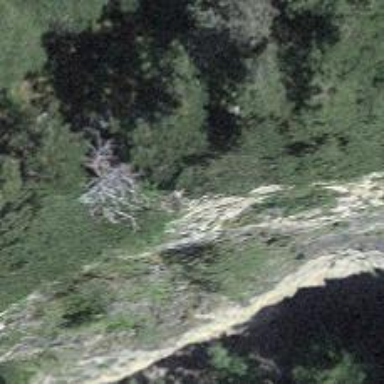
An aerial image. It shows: Natural cliff.